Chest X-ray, PA view. Patient: 47 years old, sex M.
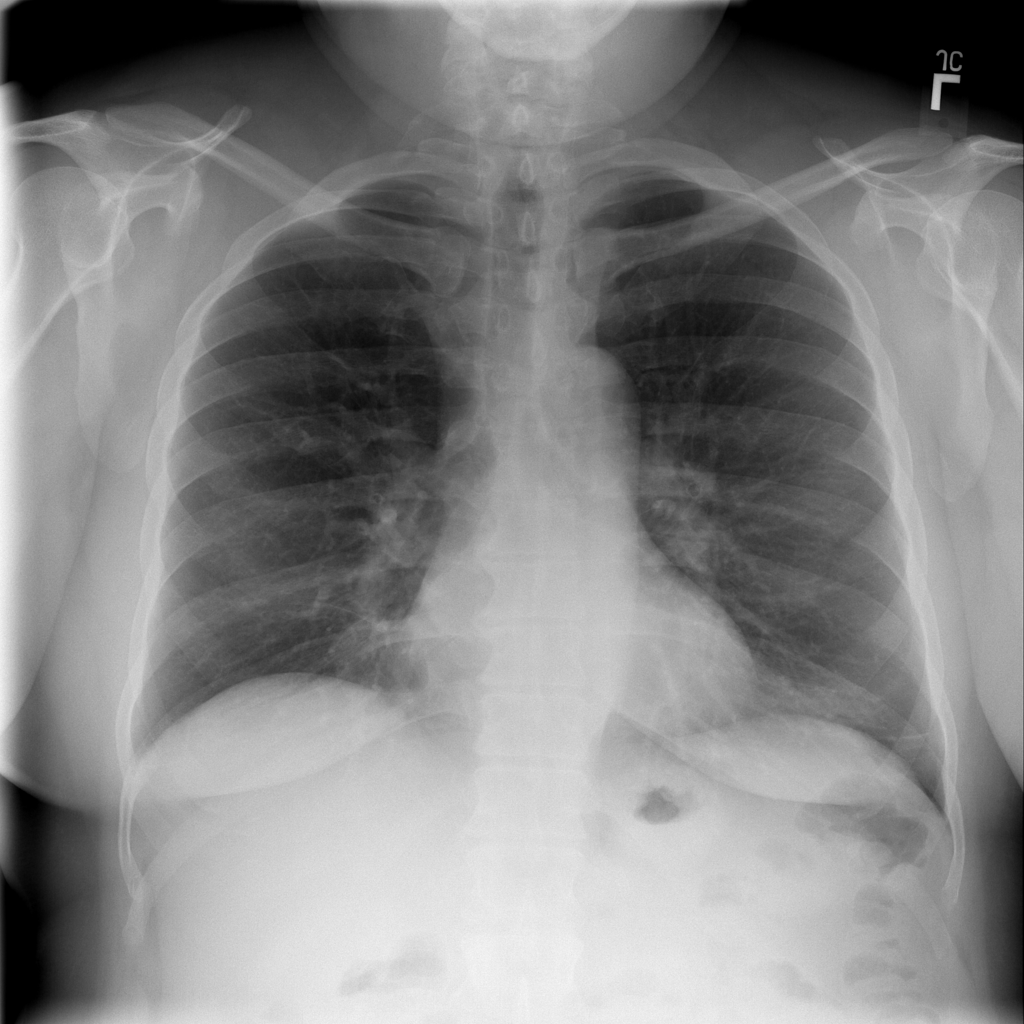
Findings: Atelectasis